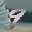
Label: 9